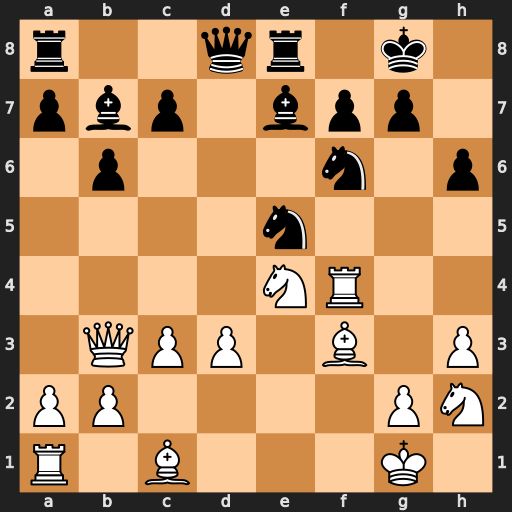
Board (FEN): r2qr1k1/pbp1bpp1/1p3n1p/4n3/4NR2/1QPP1B1P/PP4PN/R1B3K1
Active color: w
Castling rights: -
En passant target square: -
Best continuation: Nxf6+ Bxf6 Bxb7